Field crop: tomato
Growth stage: 2
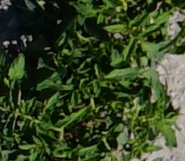
Species: tomato